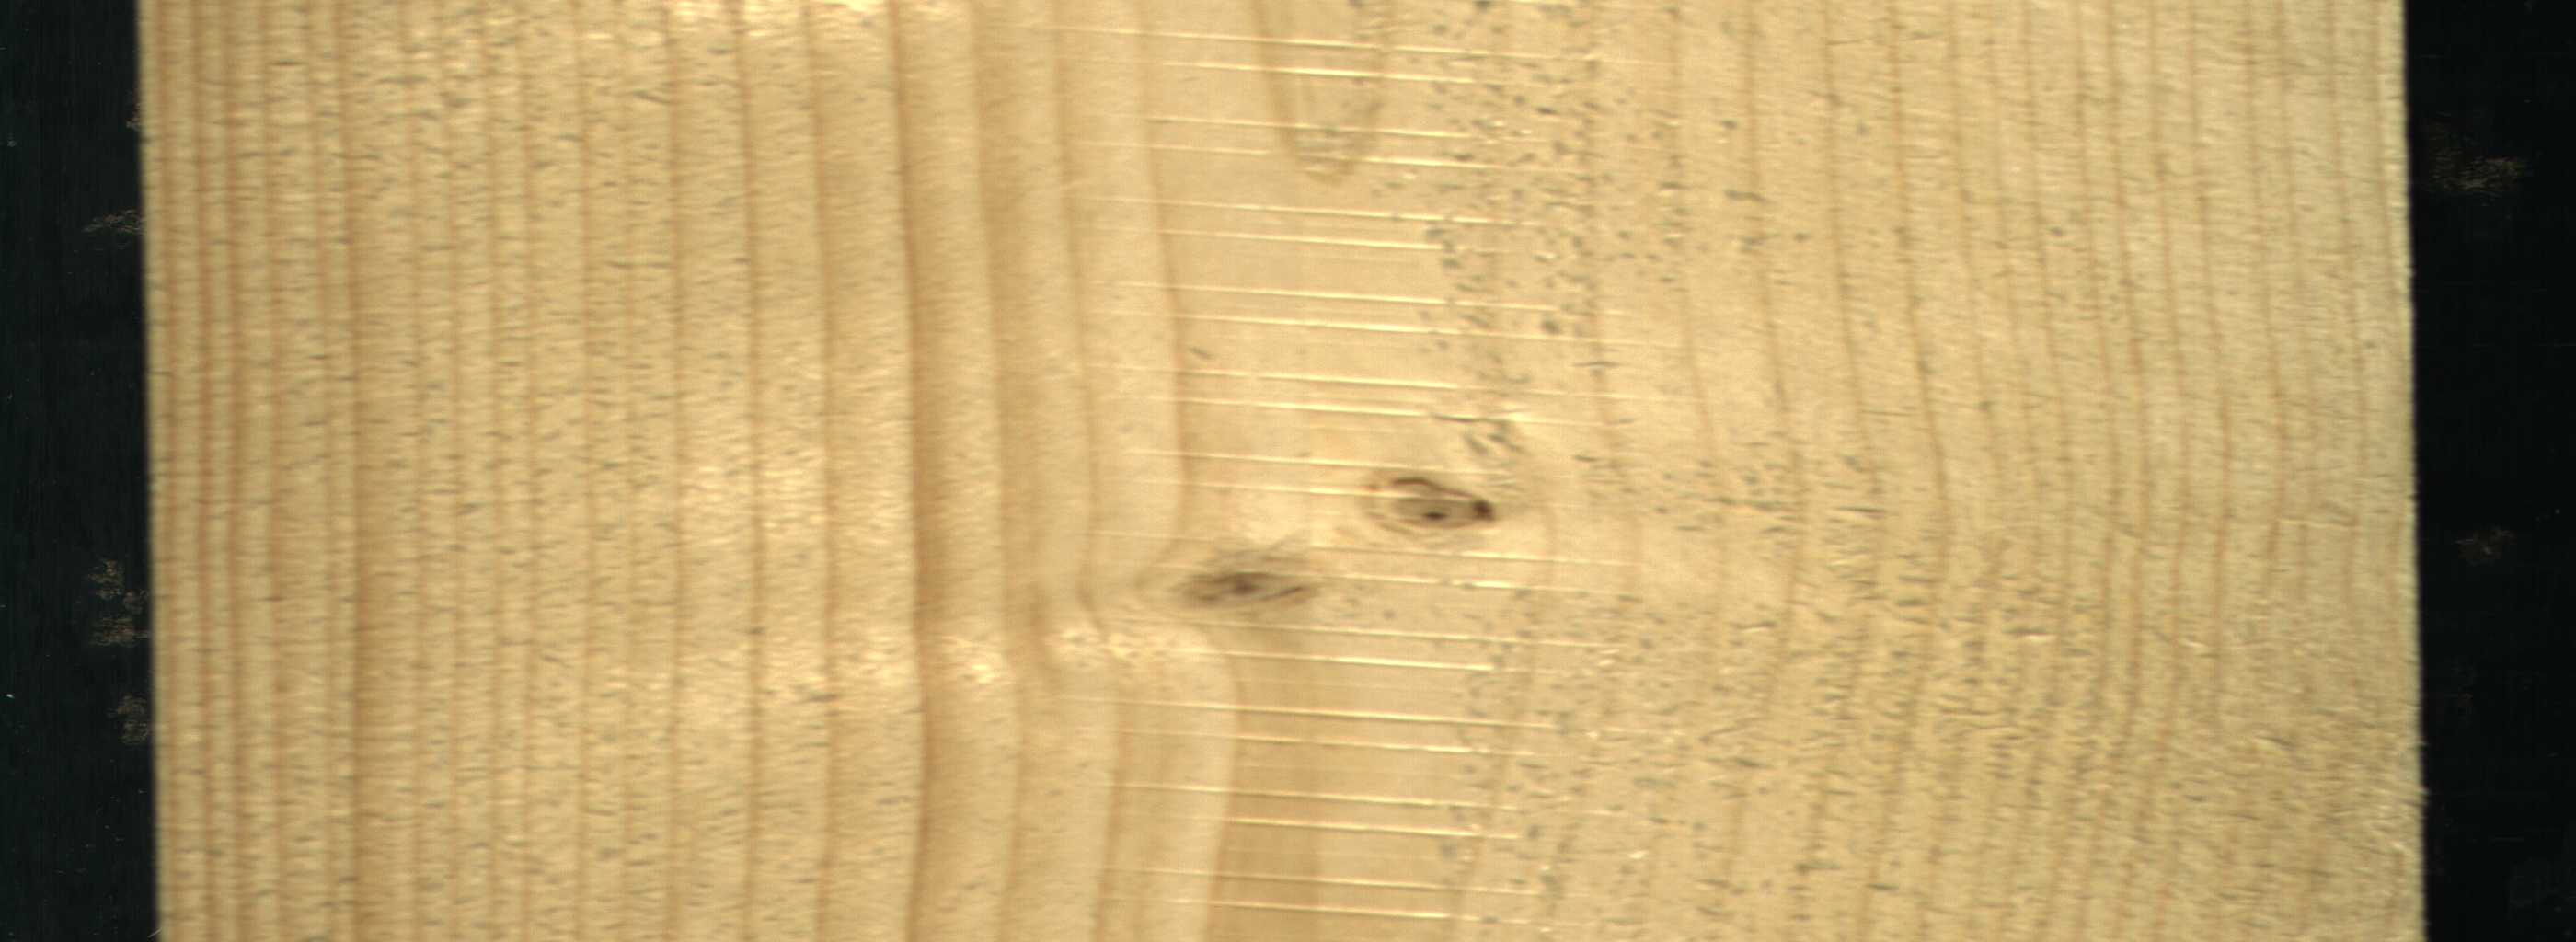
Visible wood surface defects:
Live_Knot
Live_Knot